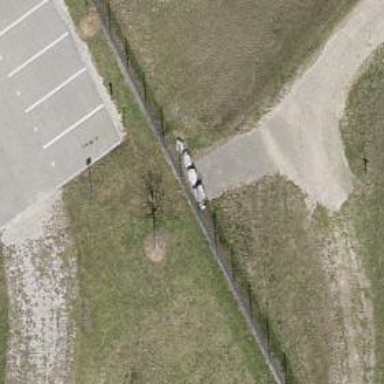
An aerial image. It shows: Kerb serving as barrier.